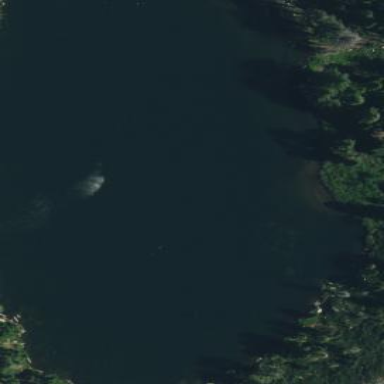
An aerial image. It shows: Beautiful lake surrounded by nature.